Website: apple
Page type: customer-info-address
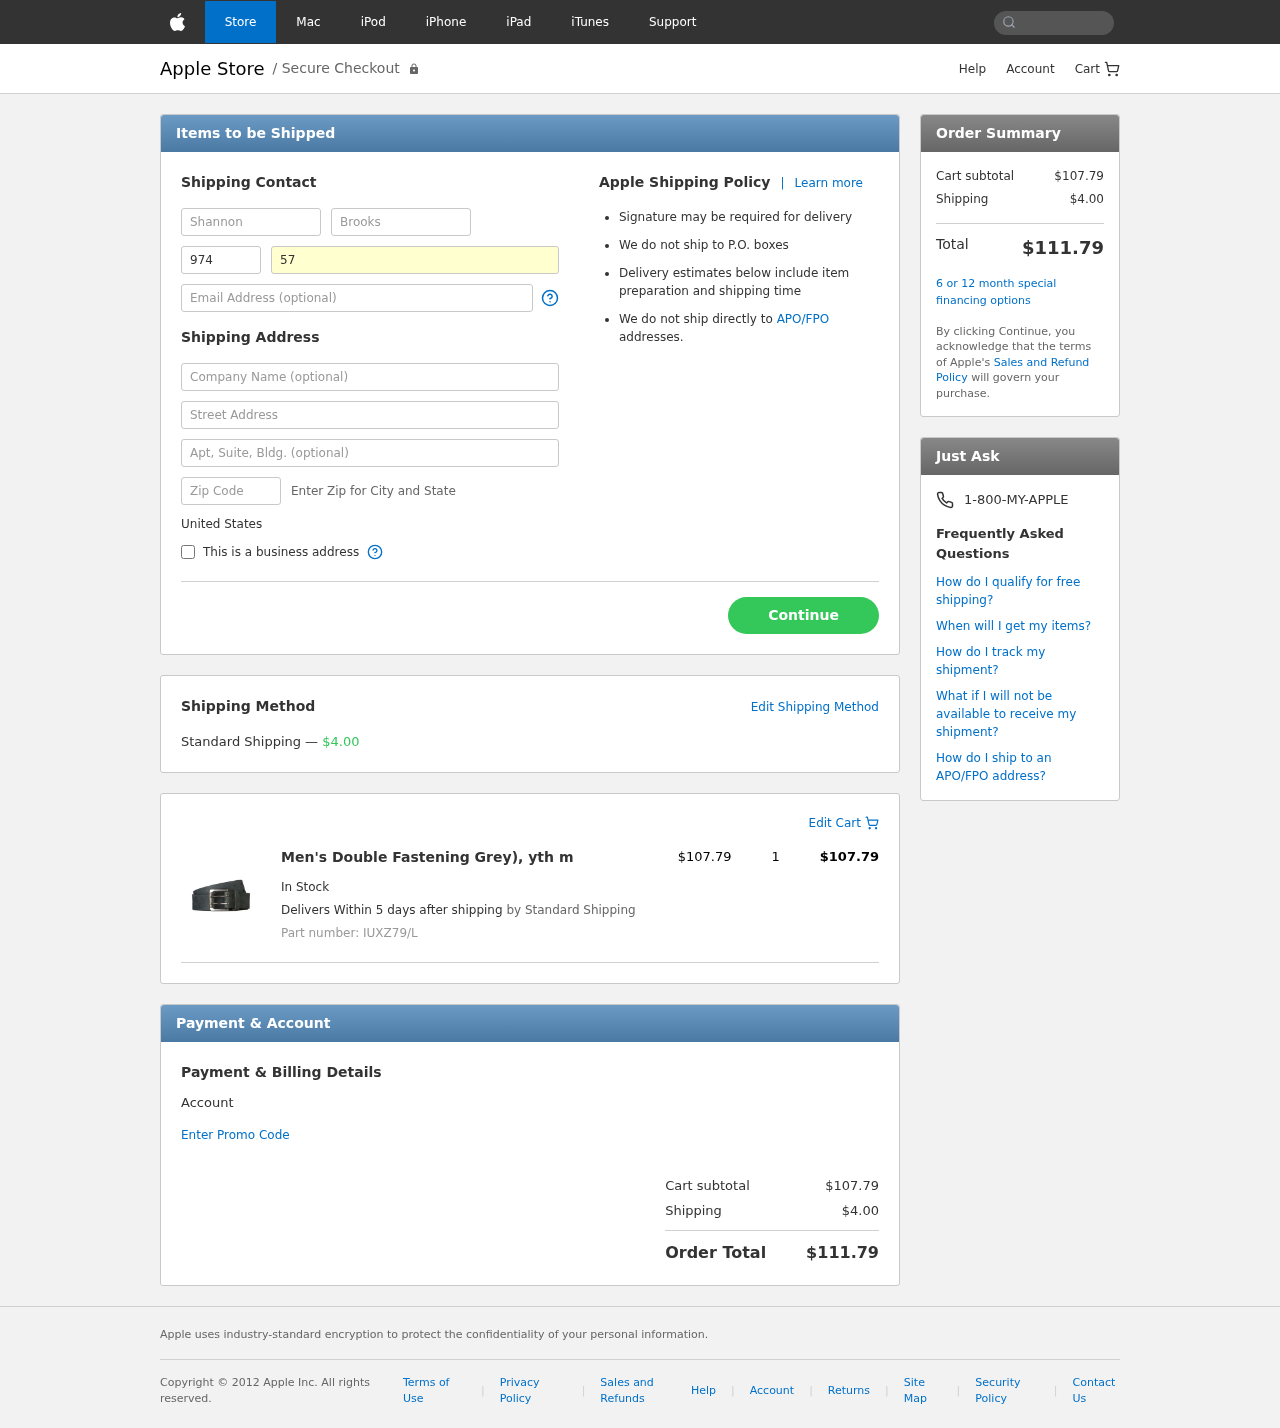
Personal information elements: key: PII_COUNTRY
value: United States
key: PII_FIRSTNAME
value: Shannon
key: PII_LASTNAME
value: Brooks
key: PII_PHONE_AREA
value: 974
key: PII_PHONE_LINE
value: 5790
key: PII_EMAIL
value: shannonbrooks@hotmail.com
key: PII_STREET
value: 817 Juan Stravenue
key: PII_POSTCODE
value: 51238
Product elements: key: PRODUCT1_NAME
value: Men's Double Fastening Grey), yth m
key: PRODUCT1_PRICE
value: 107.79
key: PRODUCT1_QUANTITY
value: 1
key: PRODUCT1_SKU
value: IUXZ79/L
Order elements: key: ORDER_SHIPPING_COST
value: $4.00
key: ORDER_ITEM_TOTAL
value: $107.79
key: ORDER_SUBTOTAL
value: $107.79
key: ORDER_TOTAL
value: $111.79